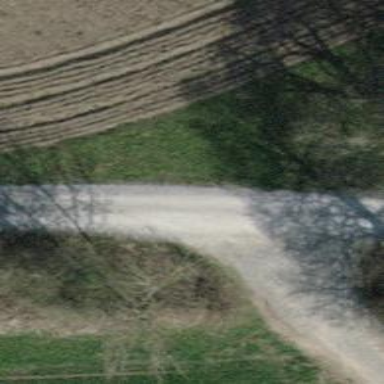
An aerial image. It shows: Track with compacted grade2 surface.